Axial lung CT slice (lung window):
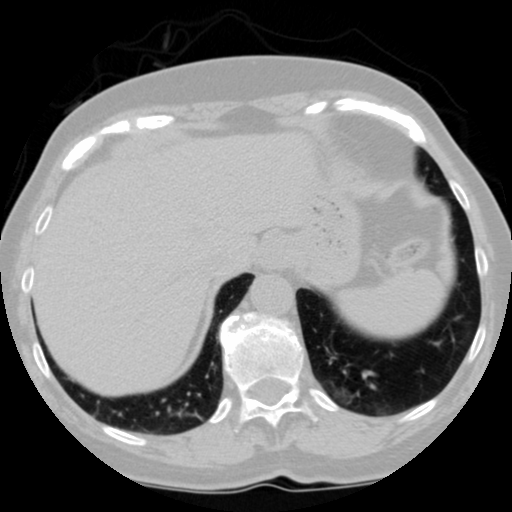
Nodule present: no